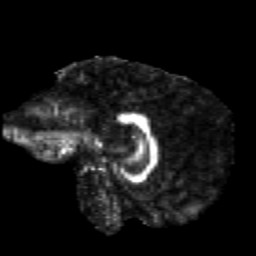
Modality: FA
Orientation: sagittal
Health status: healthy
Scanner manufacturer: siemens
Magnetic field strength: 3 T
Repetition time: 12 s
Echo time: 0.092 s